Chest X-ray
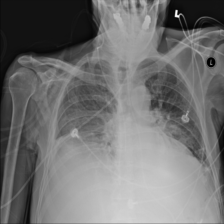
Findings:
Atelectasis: negative
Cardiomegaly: negative
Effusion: negative
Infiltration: negative
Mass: negative
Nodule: negative
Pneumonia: negative
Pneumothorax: negative
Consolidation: negative
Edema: negative
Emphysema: negative
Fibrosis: negative
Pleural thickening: negative
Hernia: negative